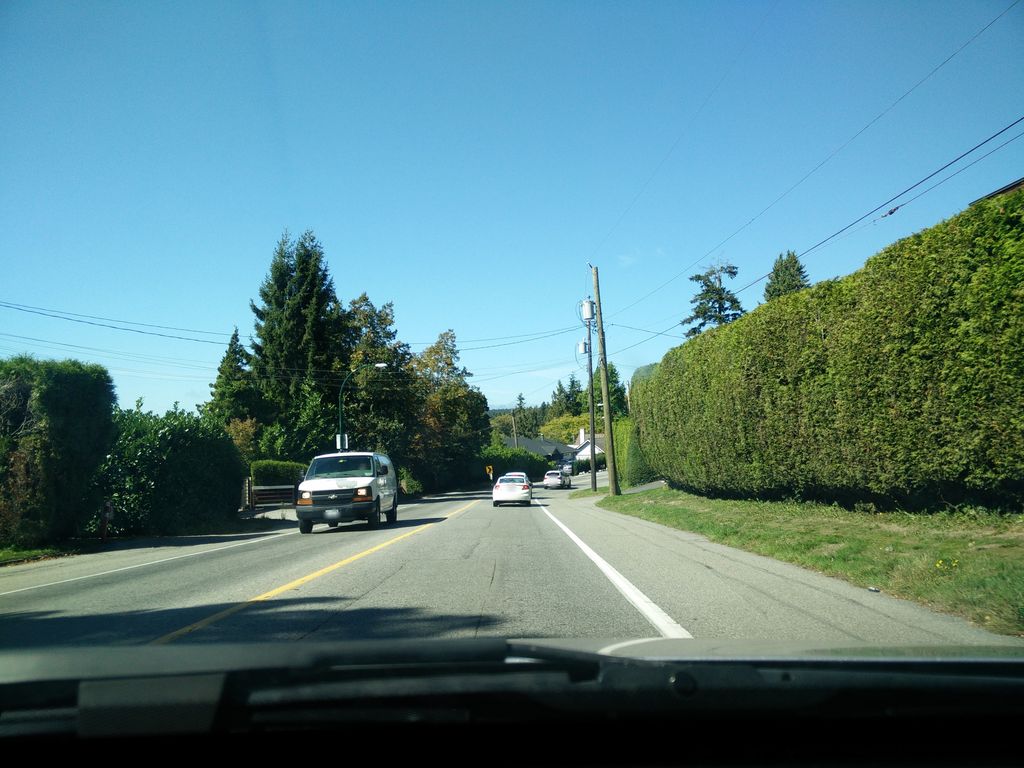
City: vancouver